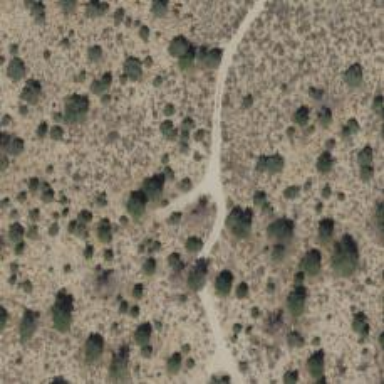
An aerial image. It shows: Path.